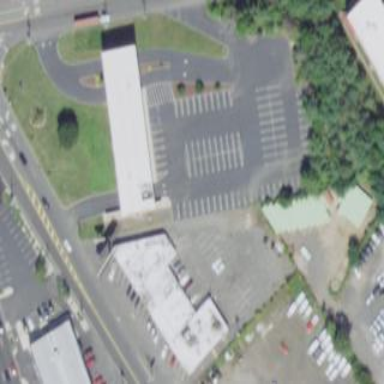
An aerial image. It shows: Retail area.